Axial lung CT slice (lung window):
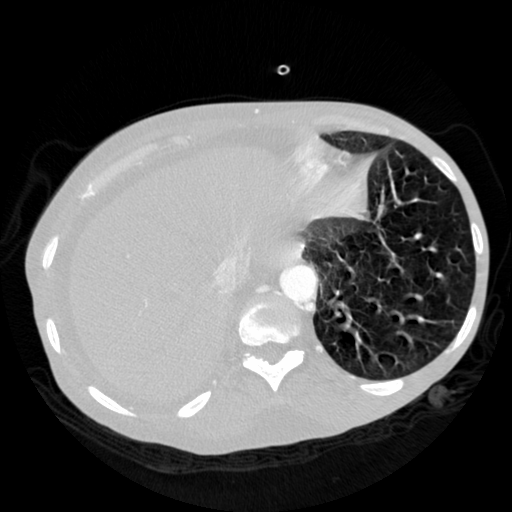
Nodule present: no